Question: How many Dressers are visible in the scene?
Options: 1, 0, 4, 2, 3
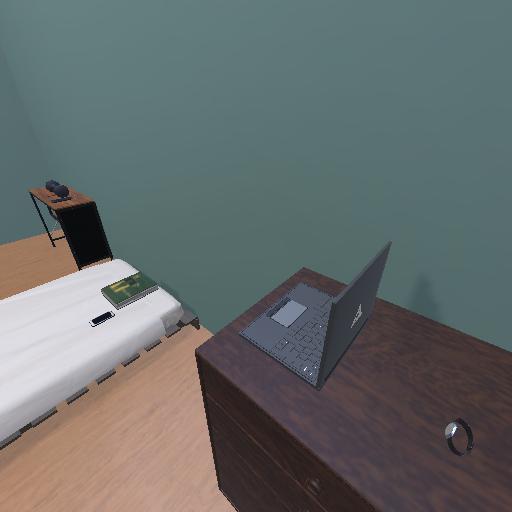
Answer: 1